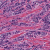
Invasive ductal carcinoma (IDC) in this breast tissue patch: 1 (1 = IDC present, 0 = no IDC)